Field crop: maize
Growth stage: 2
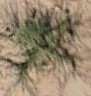
Species: salsola